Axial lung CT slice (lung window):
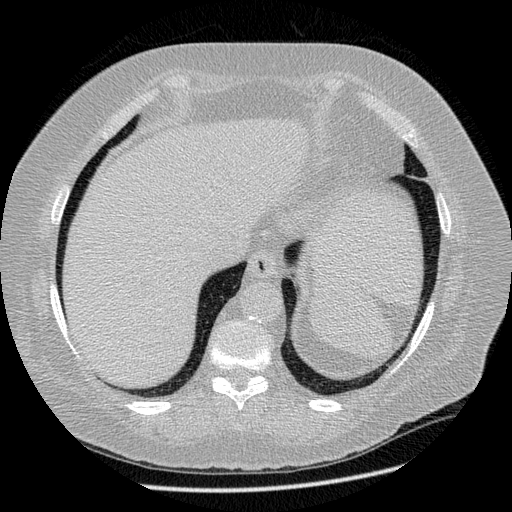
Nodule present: no